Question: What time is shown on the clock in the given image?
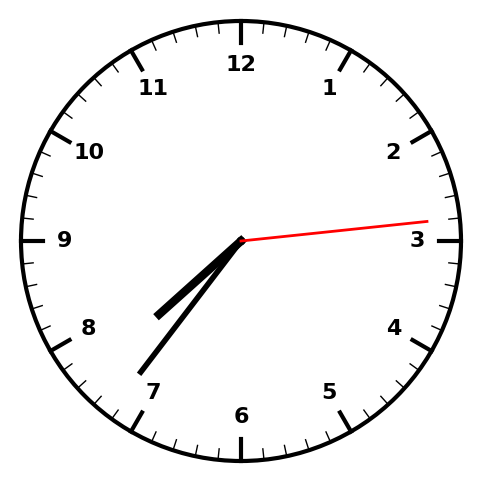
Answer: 07:36:14